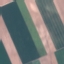
Label: AnnualCrop